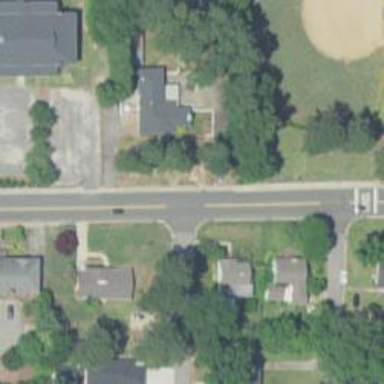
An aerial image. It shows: Left sidewalk along asphalt tertiary road.